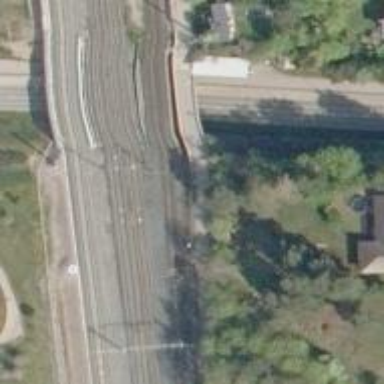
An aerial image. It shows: Railway track with continuous electrified contact lines.